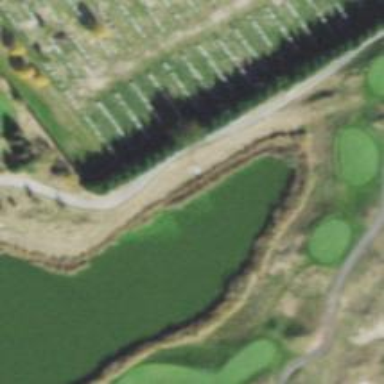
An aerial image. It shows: Service road used as golf cart path.